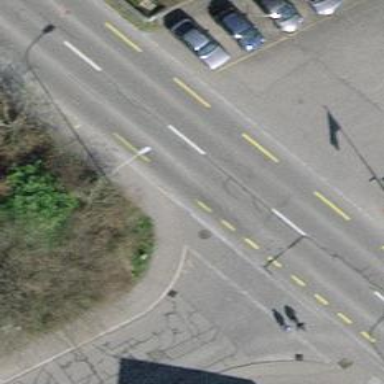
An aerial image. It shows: Bus stop with platform for public transport.